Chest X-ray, AP view. Patient: 34 years old, sex F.
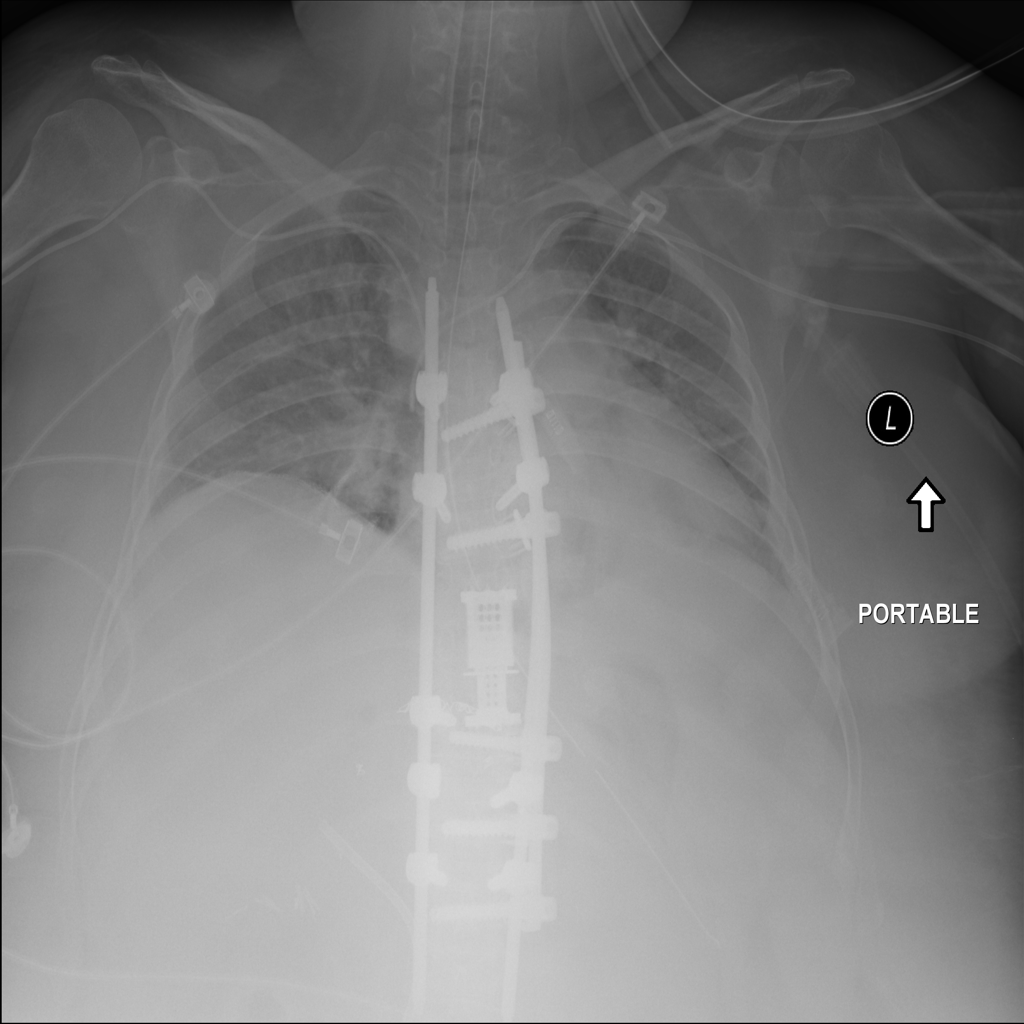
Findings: No Finding